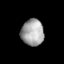
Tissue: lung
Cell type: Epithelial cells
Senescence score: 0.218
Nuclear area (px): 588
Mean DAPI intensity: 163.827